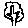
Label: tree